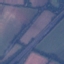
Land use / land cover class: Highway